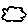
Label: cloud